Question: I'm new to Android development and for me, a good way to learn how the Graphic layout and xml relate to each other is by trying an xml attribute and see the changes in the Graphic UI. Is there a way to see both side by side in the same time and not have to switch from one to another?
The picture show what I want to achieve.

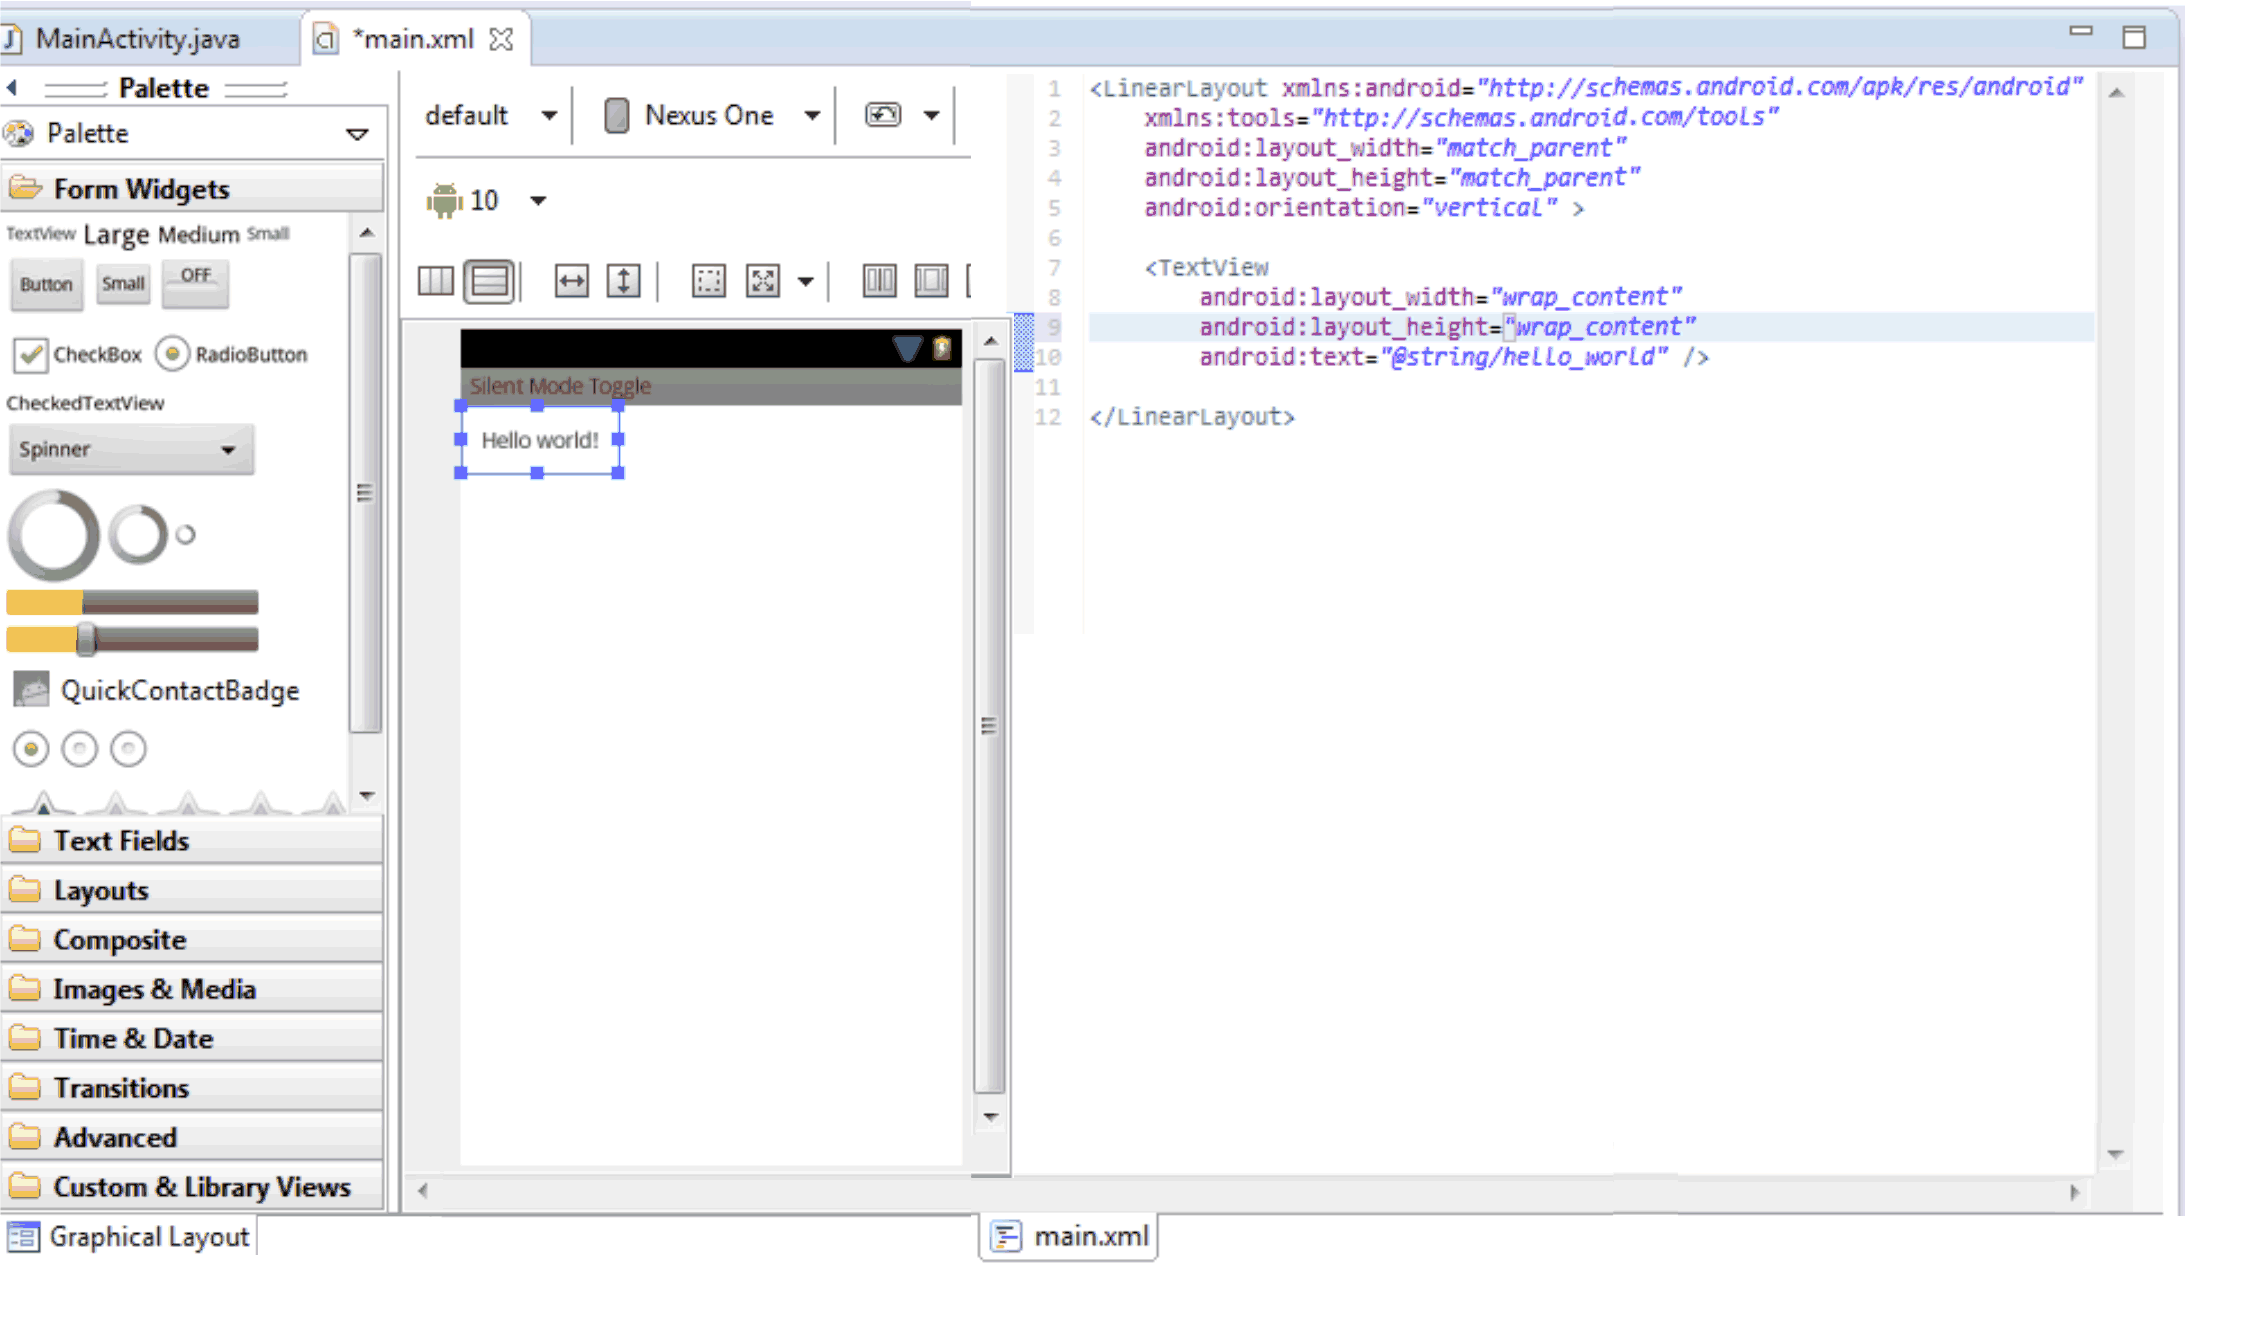
Answer: Use <URL>. It's an IDE that has this feature.
I'm not sure I understood your question well, but what I got was that you want to make changes and see them update automatically. This feature IS present in Idea: